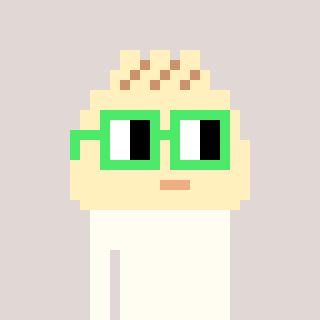
a pixel art character with square light green glasses, a porkbao-shaped head and a peachy-colored body on a warm background